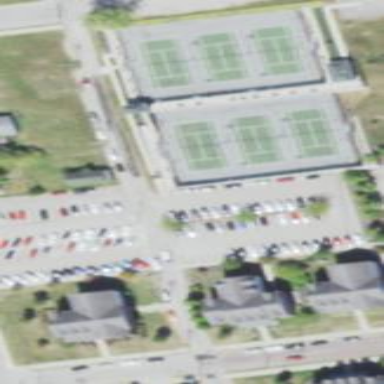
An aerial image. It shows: Stadium for tennis.